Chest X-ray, PA view. Patient: 66 years old, sex M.
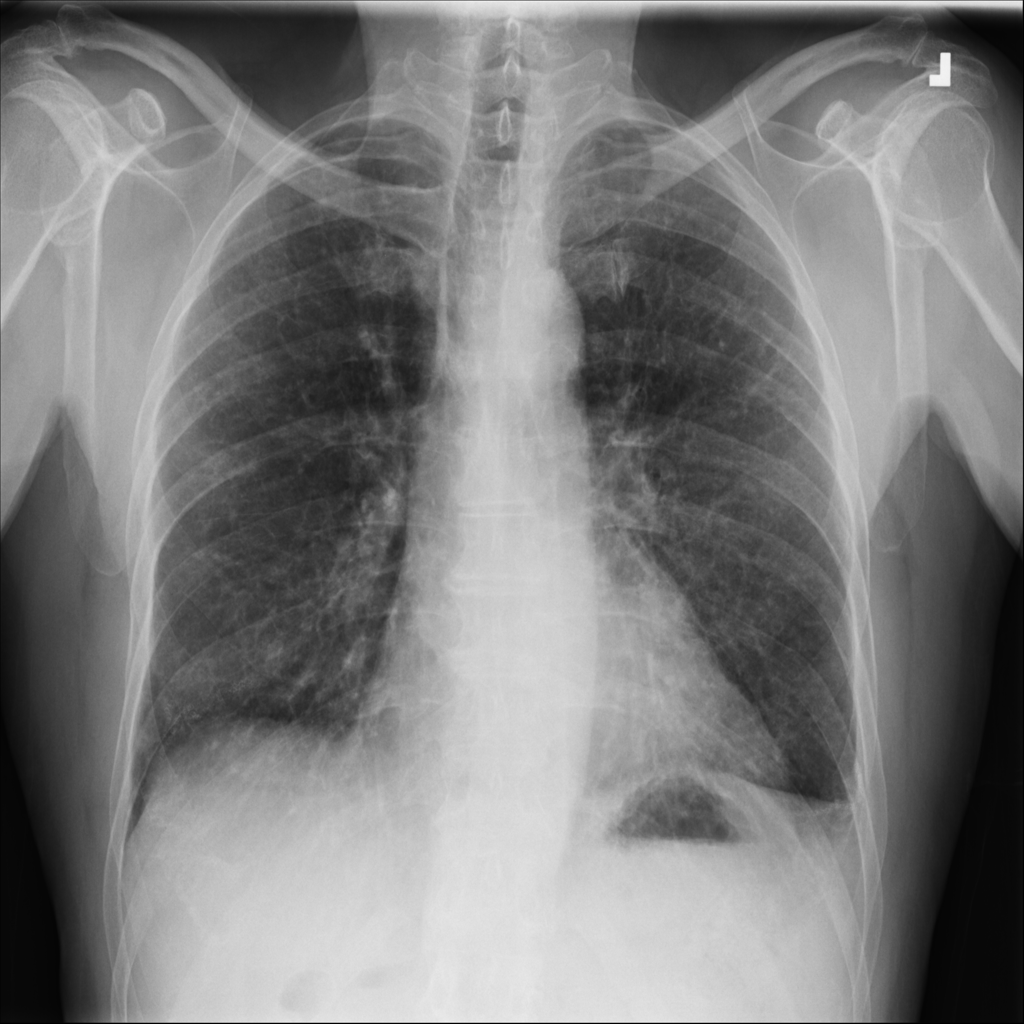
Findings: No Finding